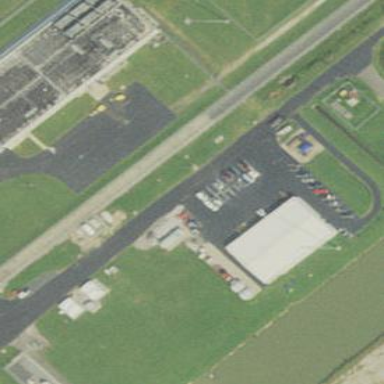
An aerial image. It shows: Parking area with surface.